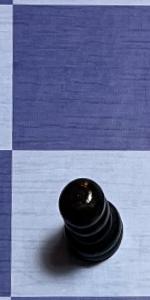
Label: Pawn_Black